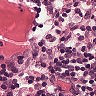
Metastatic tissue present: no